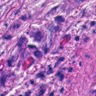
Metastatic tissue present: yes